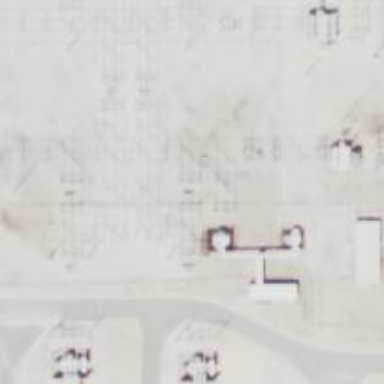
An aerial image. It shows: Switch used for power control.